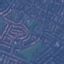
Land use / land cover class: Residential